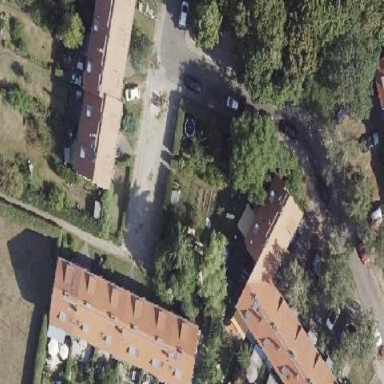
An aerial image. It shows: Residential garden area classified as leisure land.